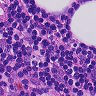
Metastatic tissue present: no